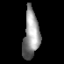
Tissue: prostate
Cell type: Endothelial cells
Senescence score: 0.6944
Nuclear area (px): 757
Mean DAPI intensity: 147.326